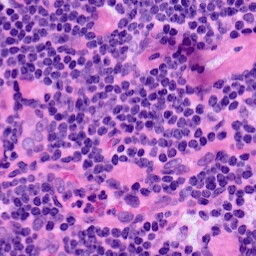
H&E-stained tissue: LymphNode